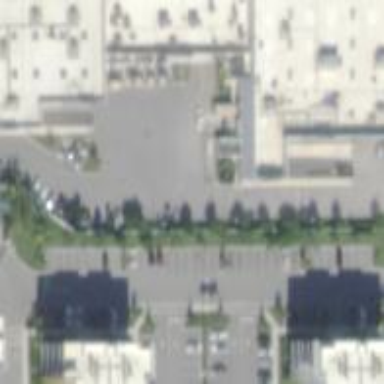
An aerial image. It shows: Retail building.